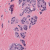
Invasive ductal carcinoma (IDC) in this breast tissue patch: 1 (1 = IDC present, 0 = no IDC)